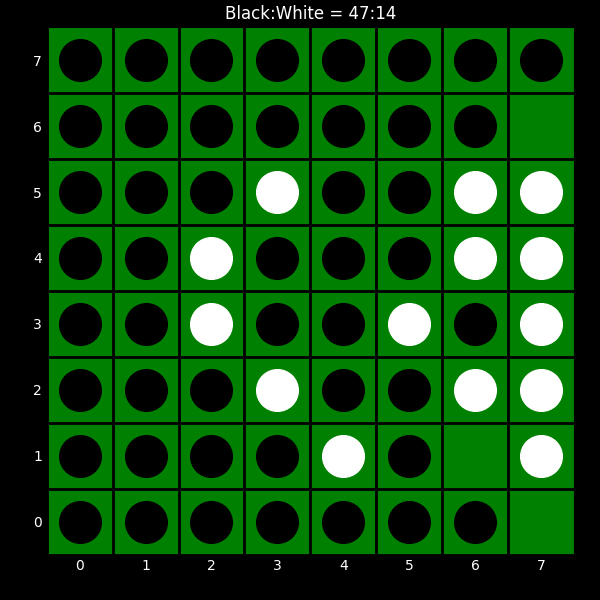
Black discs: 47
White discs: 14